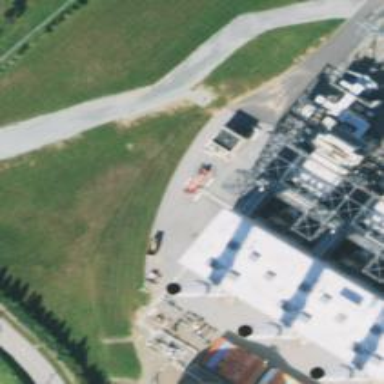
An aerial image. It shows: Gas turbine generator.